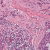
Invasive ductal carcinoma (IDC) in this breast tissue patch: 1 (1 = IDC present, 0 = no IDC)